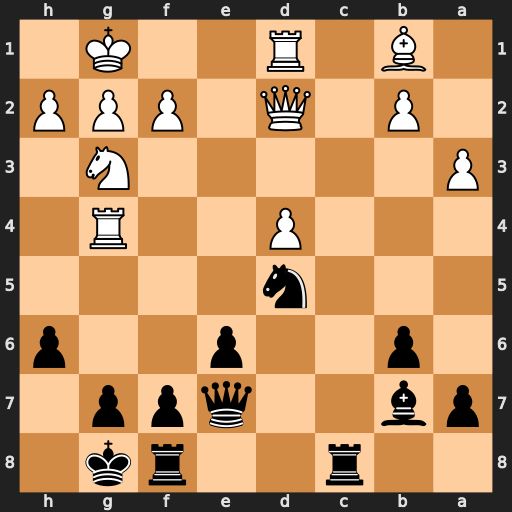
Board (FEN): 2r2rk1/pb2qpp1/1p2p2p/3n4/3P2R1/P5N1/1P1Q1PPP/1B1R2K1
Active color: b
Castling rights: -
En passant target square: -
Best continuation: f5 Qxh6 Rf6 Rg6 Rxg6 Qxg6 Nf4